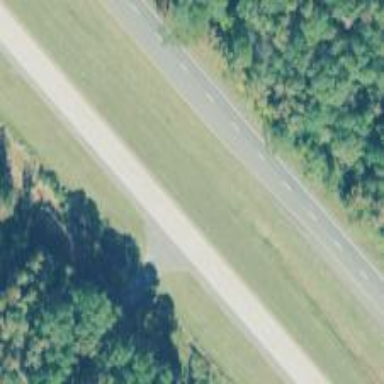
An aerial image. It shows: This image shows trunk highway that functions as expressway.